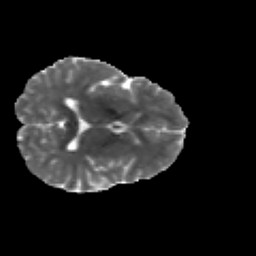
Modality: MD
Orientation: axial
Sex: female
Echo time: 0.114 s